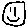
Label: smiley face